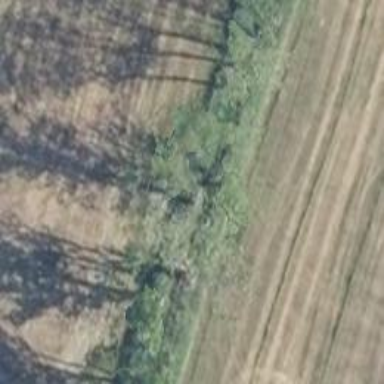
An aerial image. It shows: Row of trees in natural setting.